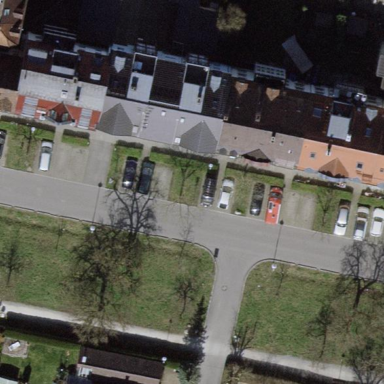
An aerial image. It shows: Street side parking area.